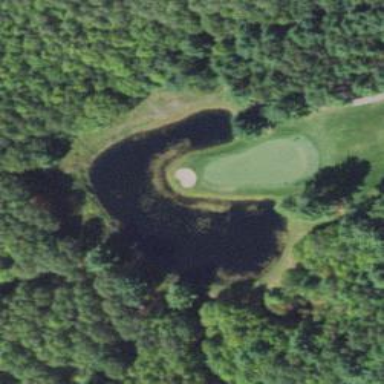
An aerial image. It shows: Scenic view of water hazard on golf course. The natural water feature adds beauty to the landscape.